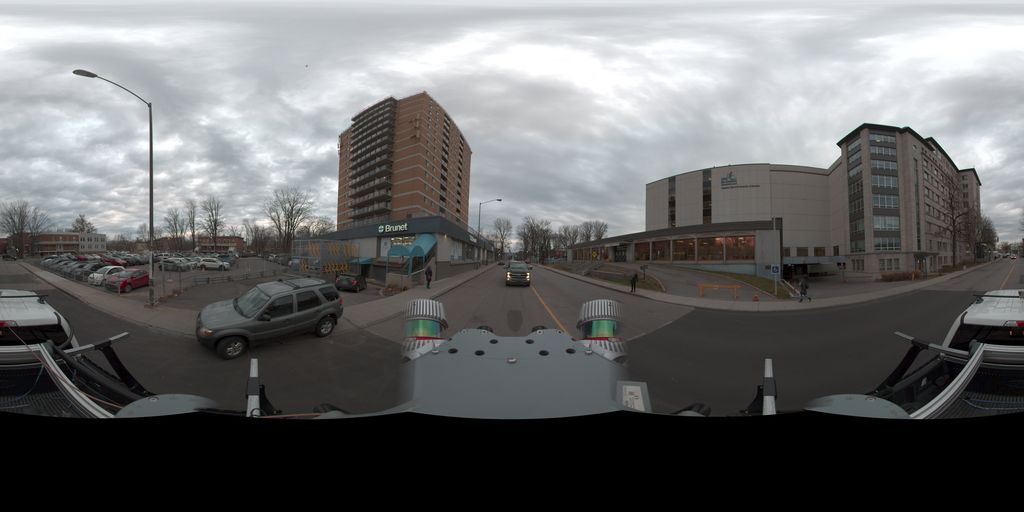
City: quebec_city